Field crop: maize
Growth stage: 2
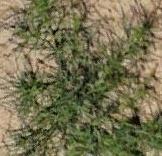
Species: salsola